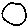
Label: circle